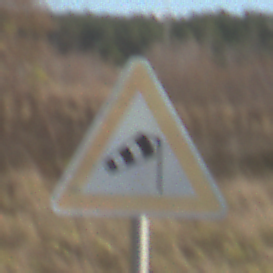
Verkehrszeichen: SeitenwindVonRechts
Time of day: MorningAfternoon
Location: Outdoor (Nature)
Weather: PartlyCloudy
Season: NotSpecified
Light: Natural